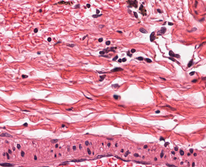
Tumor epithelial tissue: no
Tumor-associated stroma tissue: yes
Normal tissue: no